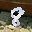
Label: 8